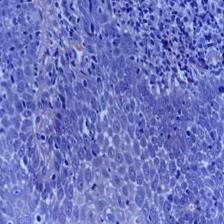
Diagnosis: OSCC